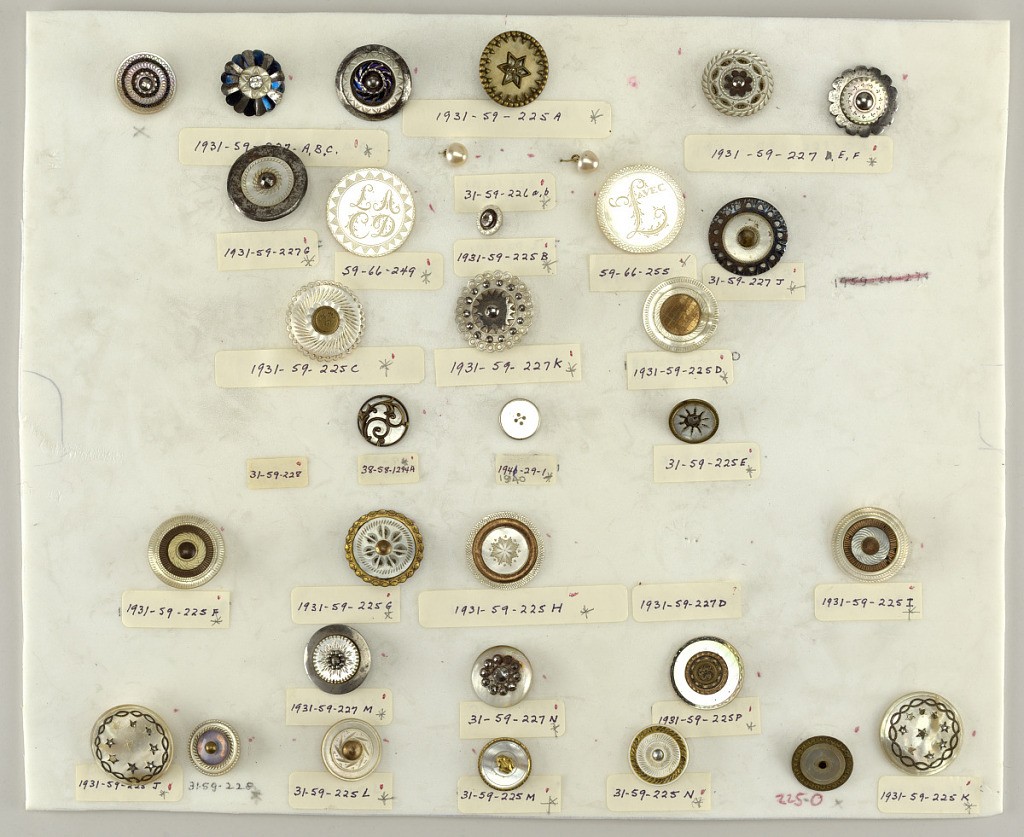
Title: Button
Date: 19th century
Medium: Pearl, shell, brass, copper, glass
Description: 1931-59-225-e: Flat circular button with shanks, varying.

On c...;     1931-59-225-g: Flat circular button with shanks, varying.

On c...;     1931-59-225-h: Flat circular button with shanks, varying.

On c...;     1931-59-225-k: Flat circular button with shanks, varying.

On c...;     1931-59-225-m: Flat circular button with shanks, varying.

On c...;     1931-59-225-n: Flat circular button with shanks, varying.

On c...;     1931-59-225-o: Flat circular button with shanks, varying.

On c...;     1931-59-225-p: Flat circular button with shanks.

On card 3150